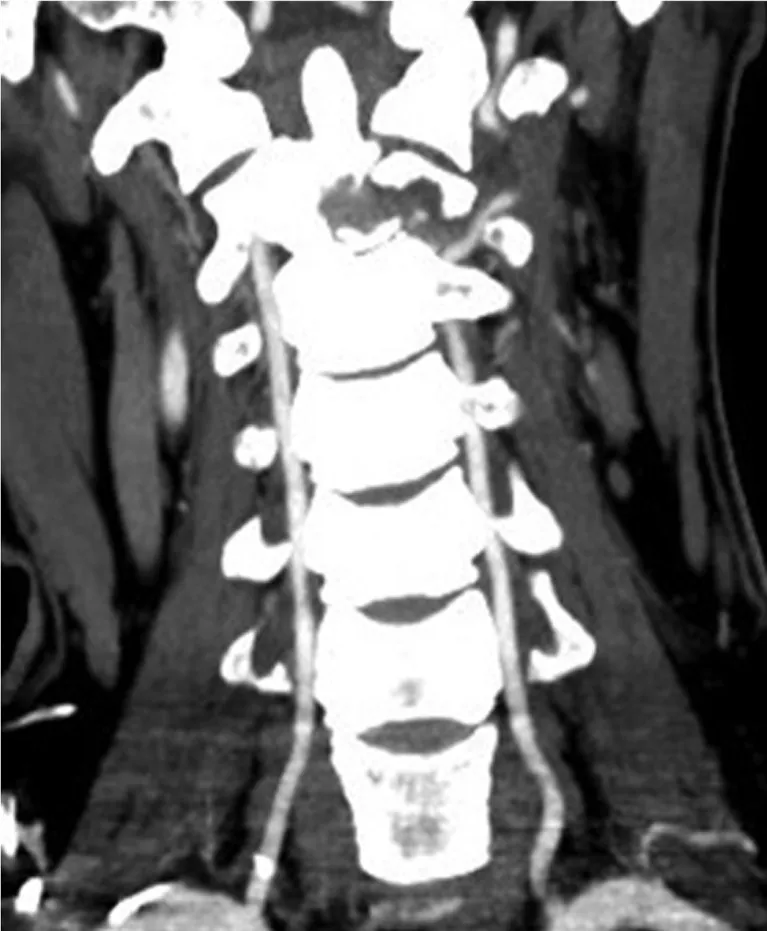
CT angiography showed destruction of the C2 body and that the VA was displaced. CT, computed tomography; VA, vertebral artery.
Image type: radiology (ct)